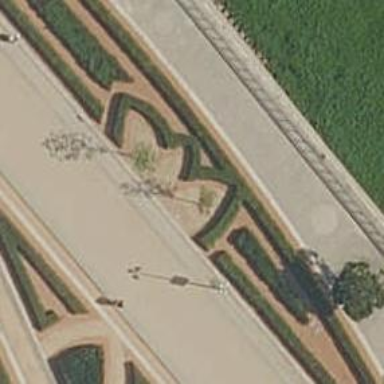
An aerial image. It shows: Hedge barrier.